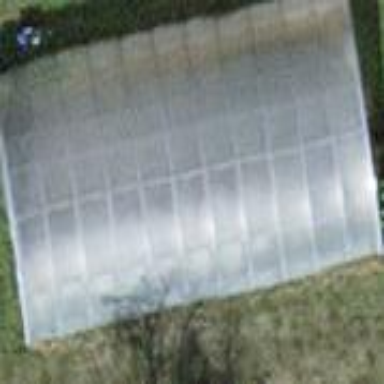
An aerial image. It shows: Greenhouse.